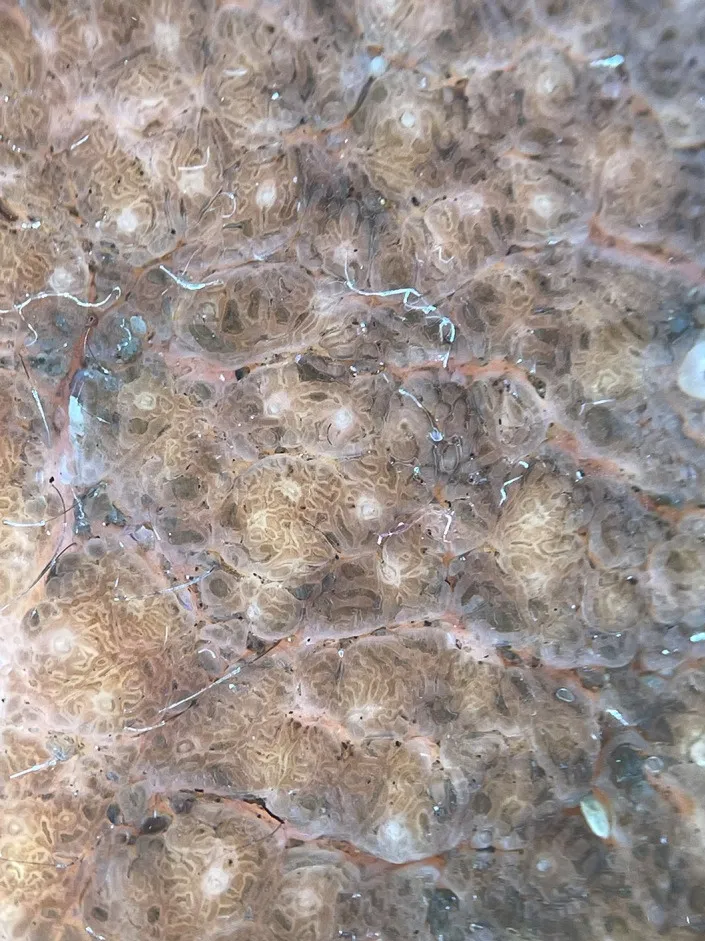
Ridges and fissures in a cerebriform pattern with yellowish grey globules and papillary appearance.
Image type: medical_photograph (skin_photograph)